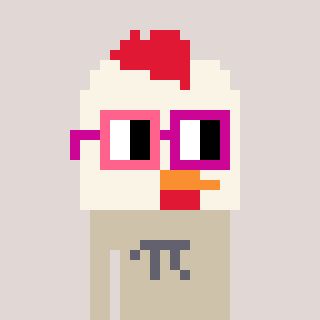
a pixel art character with square pink and red glasses, a chicken-shaped head and a bege-colored body on a warm background